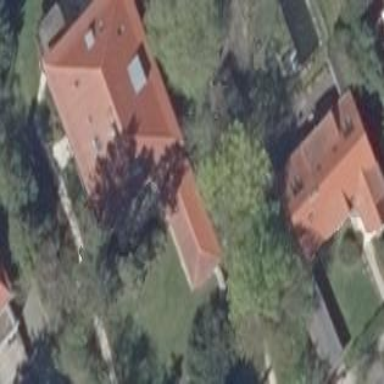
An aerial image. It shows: Residential building with pyramidal roof shape.